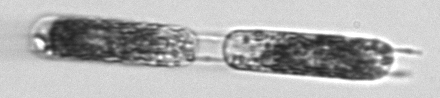
Label: Hemiaulus